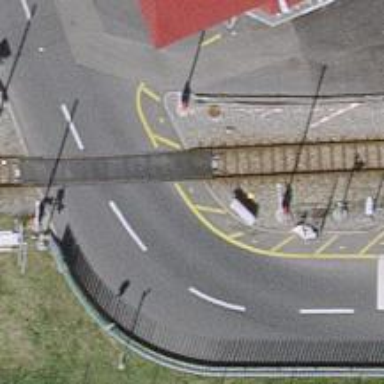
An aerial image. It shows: Railway level crossing.